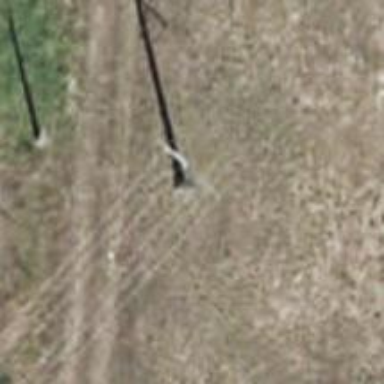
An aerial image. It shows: Concrete power pole.